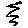
Label: zigzag